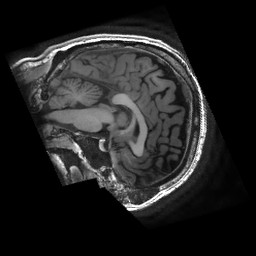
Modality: T1w
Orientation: sagittal
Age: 39
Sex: male
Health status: healthy
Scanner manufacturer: ge
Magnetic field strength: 3 T
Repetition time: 0.008404 s
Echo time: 0.00308 s